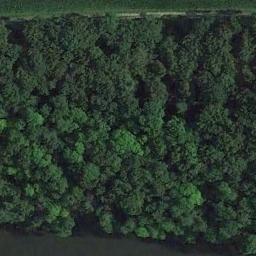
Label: forest